Aerial crown-view tile of a tropical tree (Barro Colorado Island, Panama), acquired 20250414:
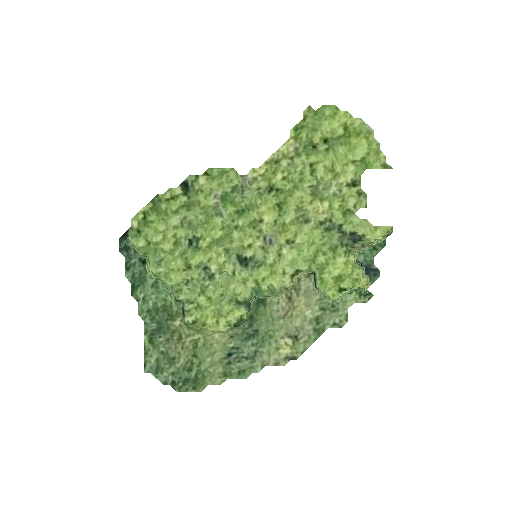
Species: Spondias mombin
GBIF accepted scientific name: Spondias mombin
Crown area: 72.393 m²